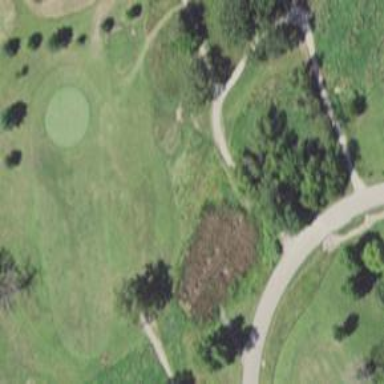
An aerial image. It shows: Path for both road and golf.